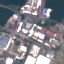
Land use / land cover: Industrial